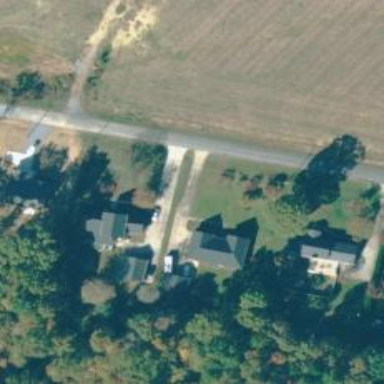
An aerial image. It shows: Driveway.